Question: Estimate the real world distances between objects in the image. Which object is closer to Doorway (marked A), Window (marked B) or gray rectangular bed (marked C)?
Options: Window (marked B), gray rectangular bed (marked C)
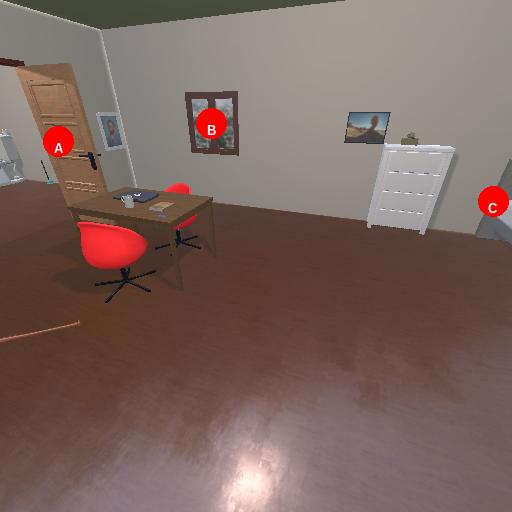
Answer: Window (marked B)